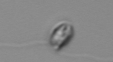
Label: flagellate